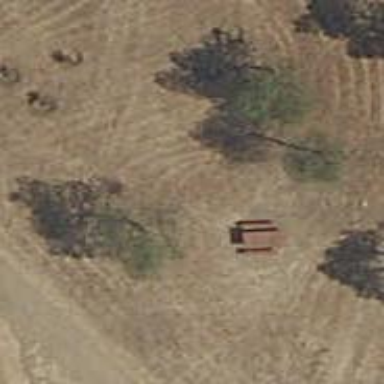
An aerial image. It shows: Picnic table located in leisure land area.